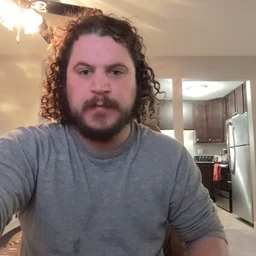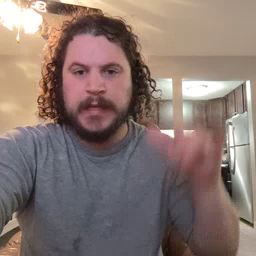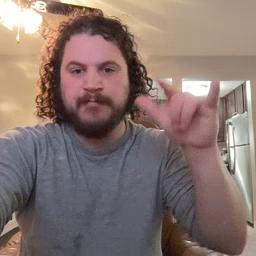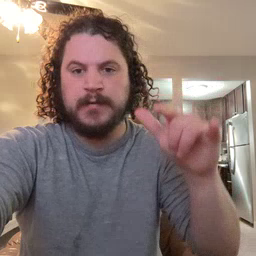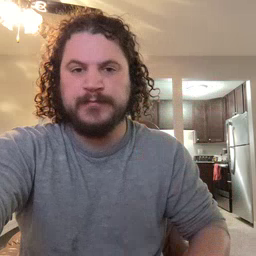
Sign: airplane